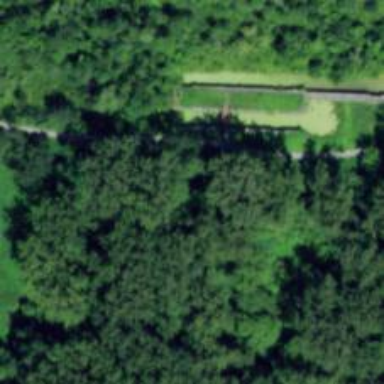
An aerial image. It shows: Footway bridge.